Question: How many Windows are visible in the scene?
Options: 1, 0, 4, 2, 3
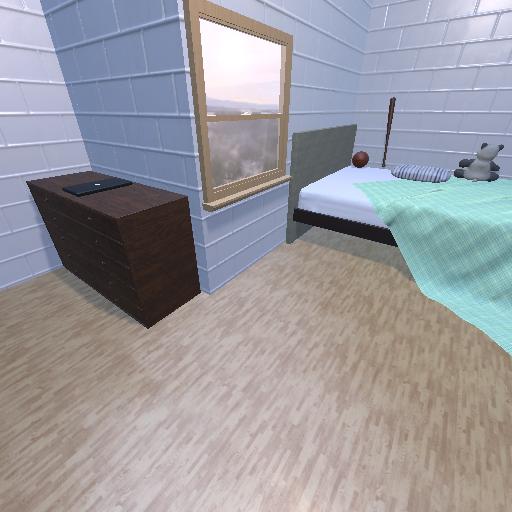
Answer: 1